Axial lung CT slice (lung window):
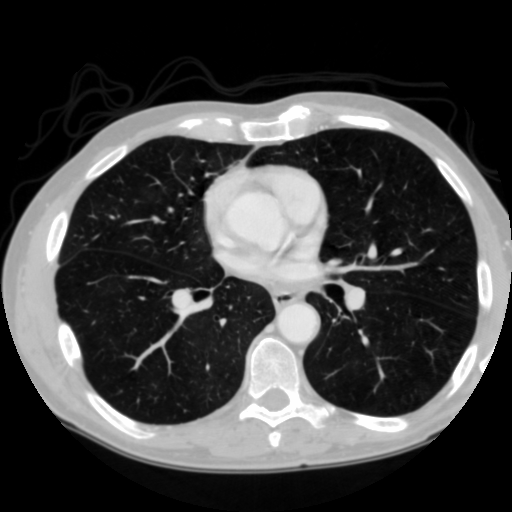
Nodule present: no